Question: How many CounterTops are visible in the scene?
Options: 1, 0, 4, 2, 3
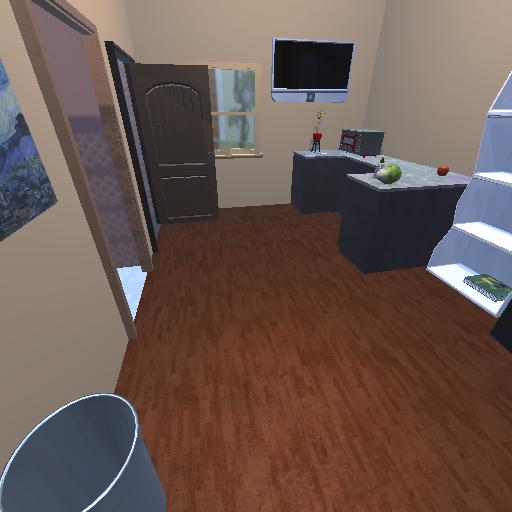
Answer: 1